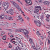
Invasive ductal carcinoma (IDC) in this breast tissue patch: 0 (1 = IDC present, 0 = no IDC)